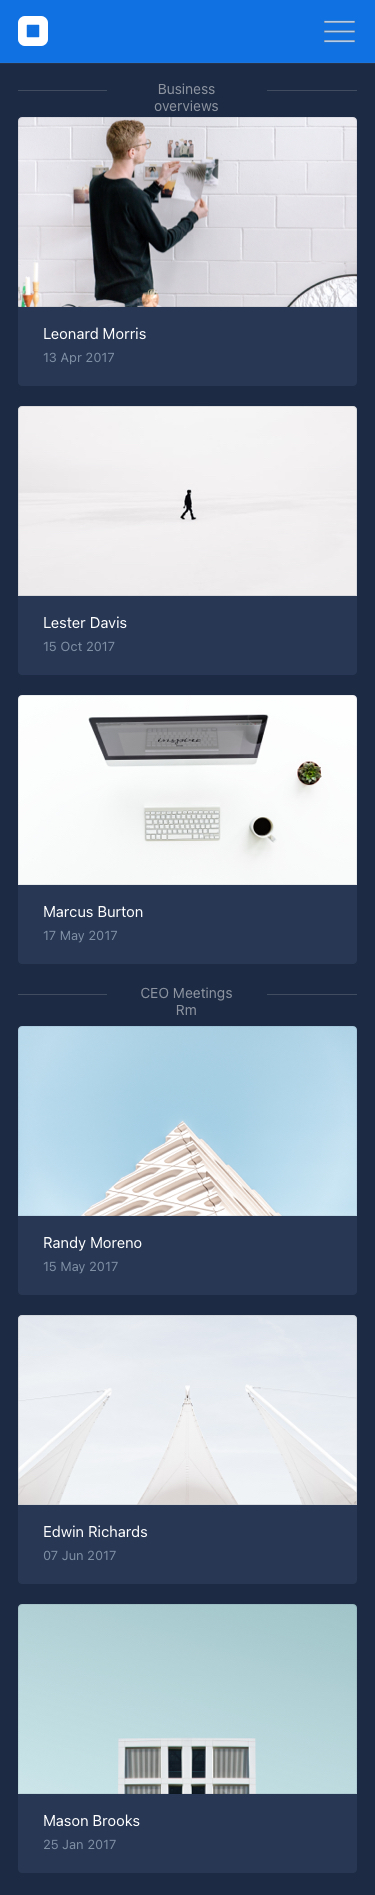
Text in this UI design:
Mason Brooks
25 Jan 2017
Edwin Richards
07 Jun 2017
Randy Moreno
15 May 2017
CEO Meetings Rm
Marcus Burton
17 May 2017
Lester Davis
15 Oct 2017
Leonard Morris
13 Apr 2017
Business overviews